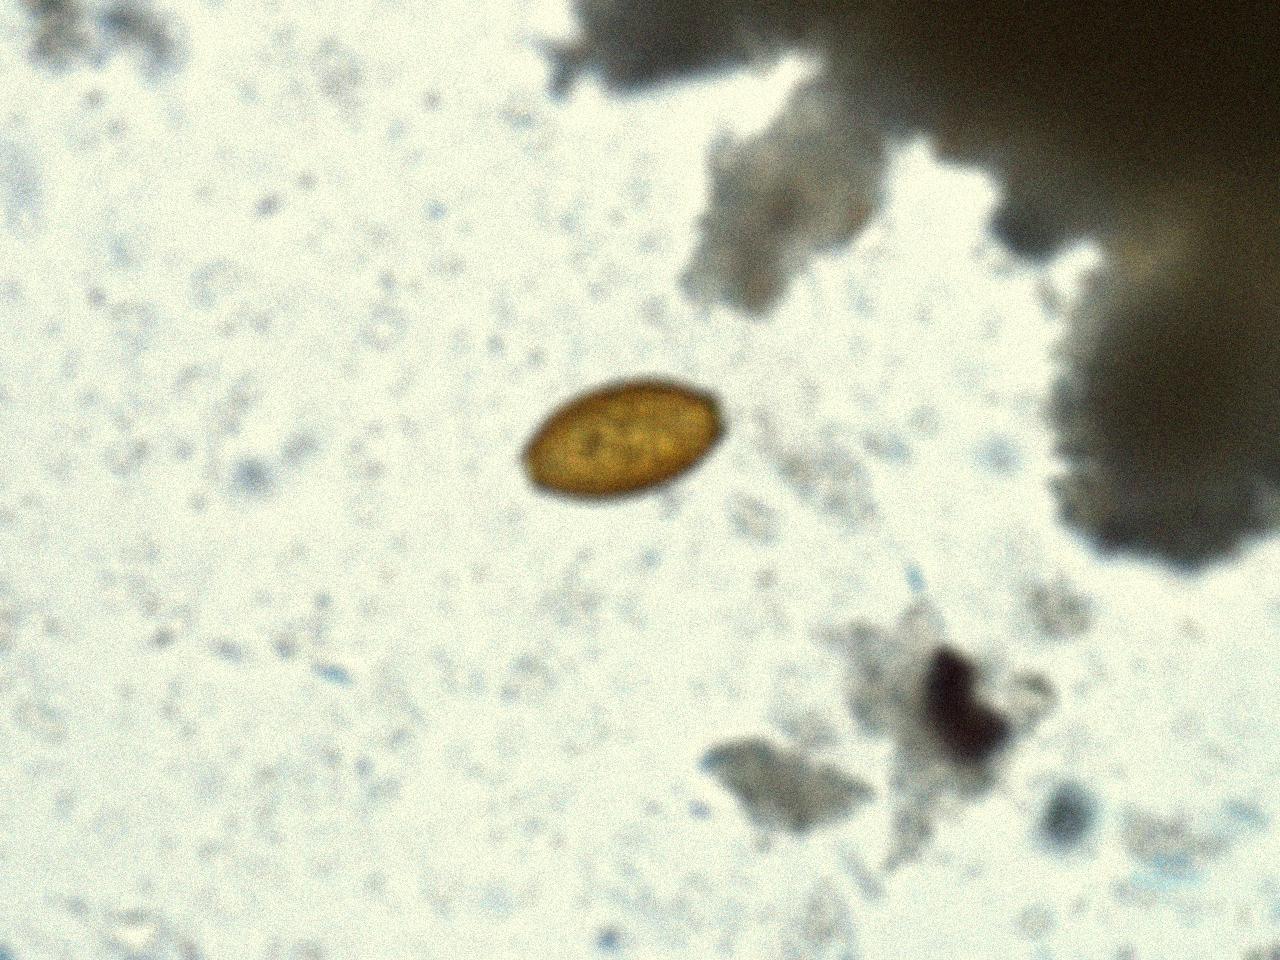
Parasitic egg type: Trichuris trichiura